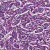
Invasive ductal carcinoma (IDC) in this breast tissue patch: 1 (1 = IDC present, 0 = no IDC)